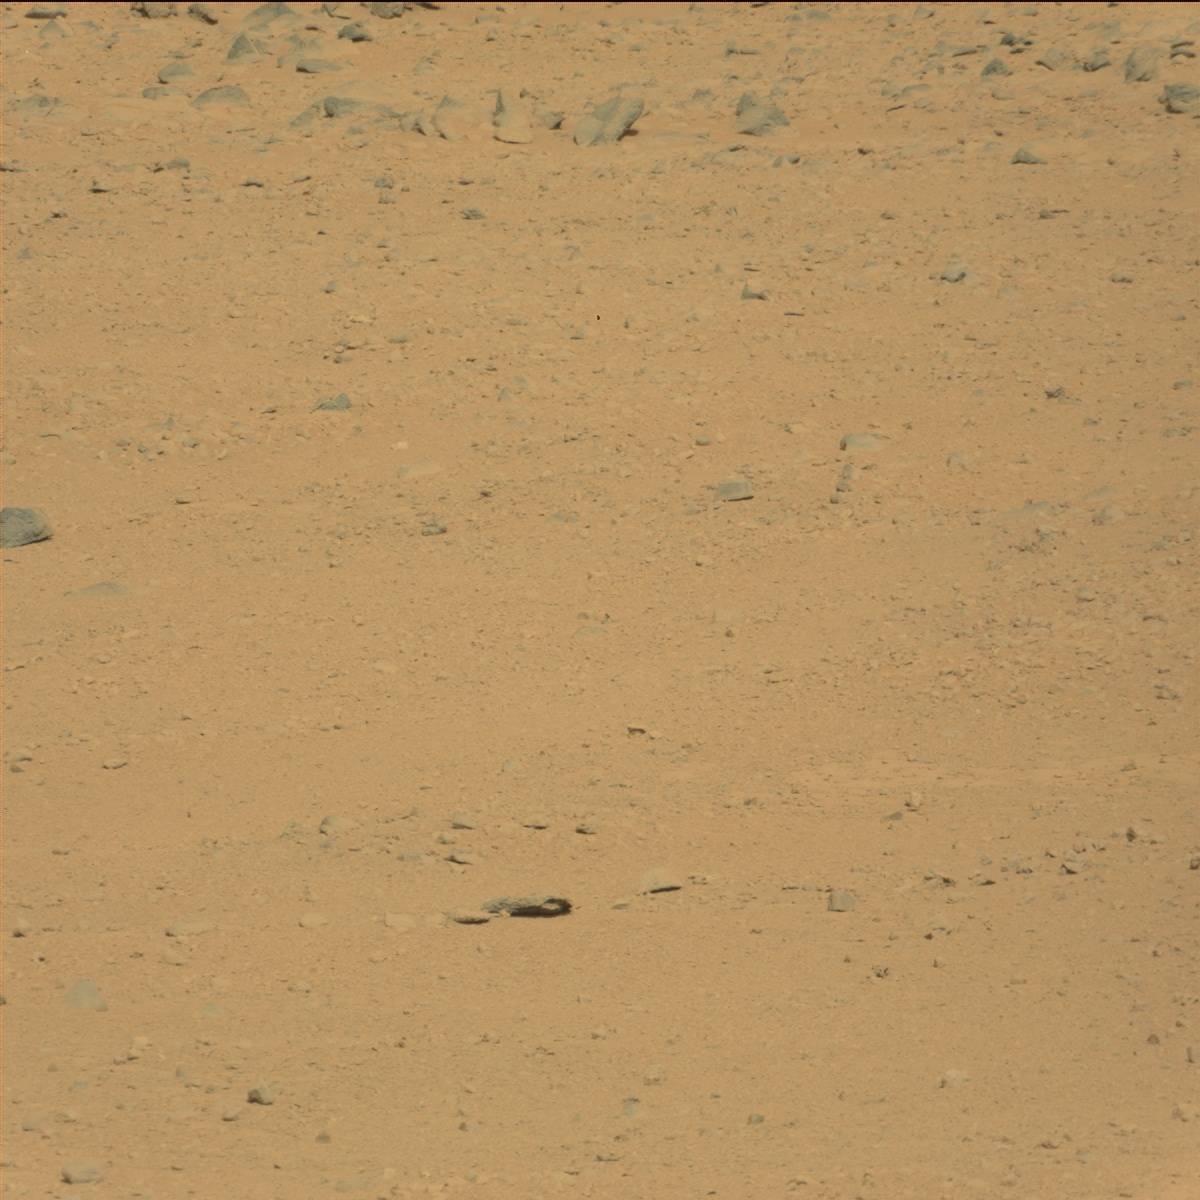
Terrain classes present: Bedrock, Rock, Sand / Soil